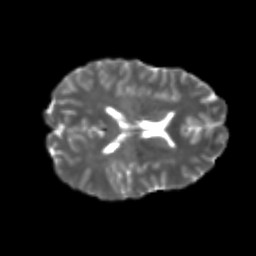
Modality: T2w
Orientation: axial
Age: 24
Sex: female
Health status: healthy
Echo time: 0.074 s